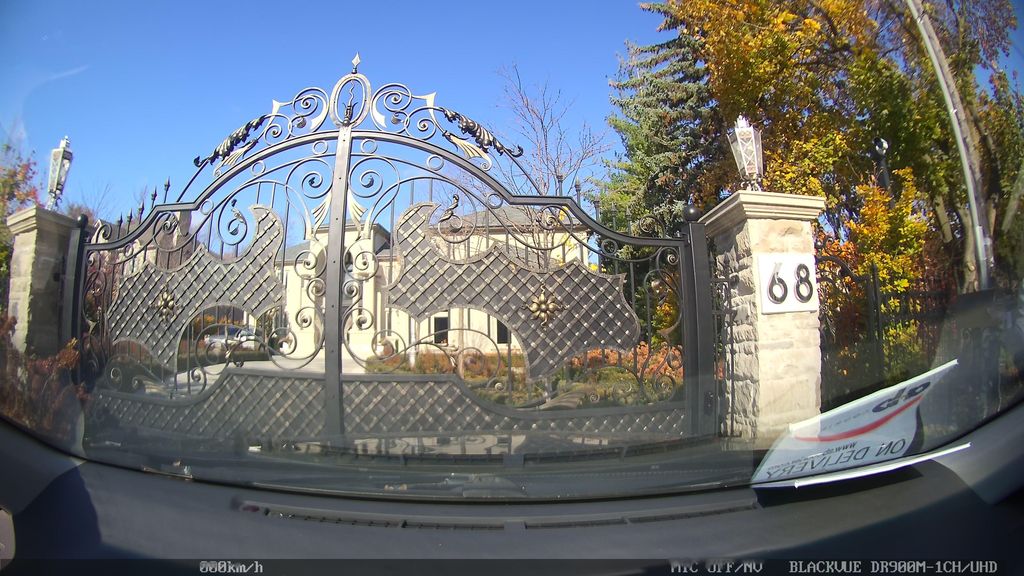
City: toronto